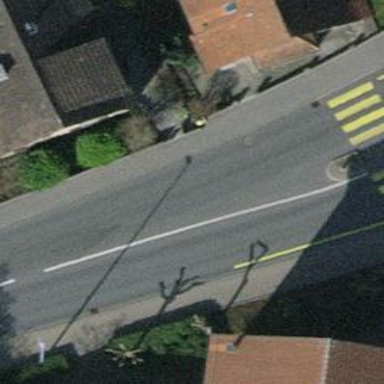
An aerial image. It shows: Asphalt road with sidewalks on both sides. The road is classified as primary highway.